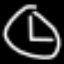
Label: clock